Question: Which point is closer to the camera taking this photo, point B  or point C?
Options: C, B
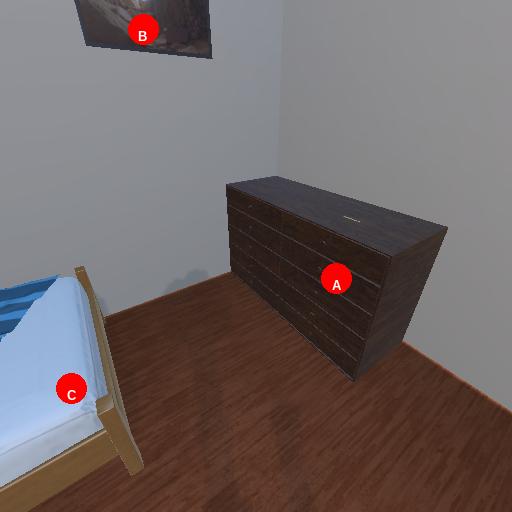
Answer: C